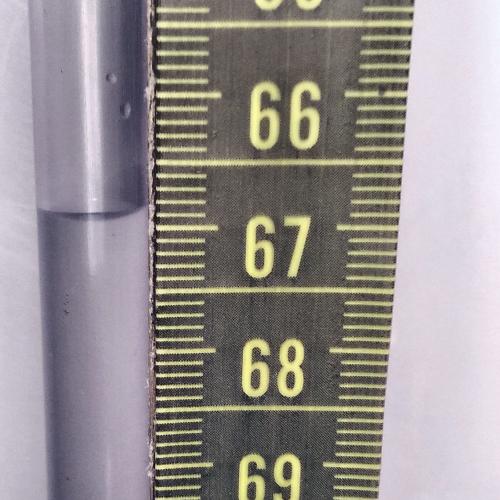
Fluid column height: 66.9 cm